Interaction volume radius: 5 \u00c5
Interaction volume height: 15 \u00c5
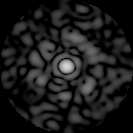
Disorder parameter: 0.8855